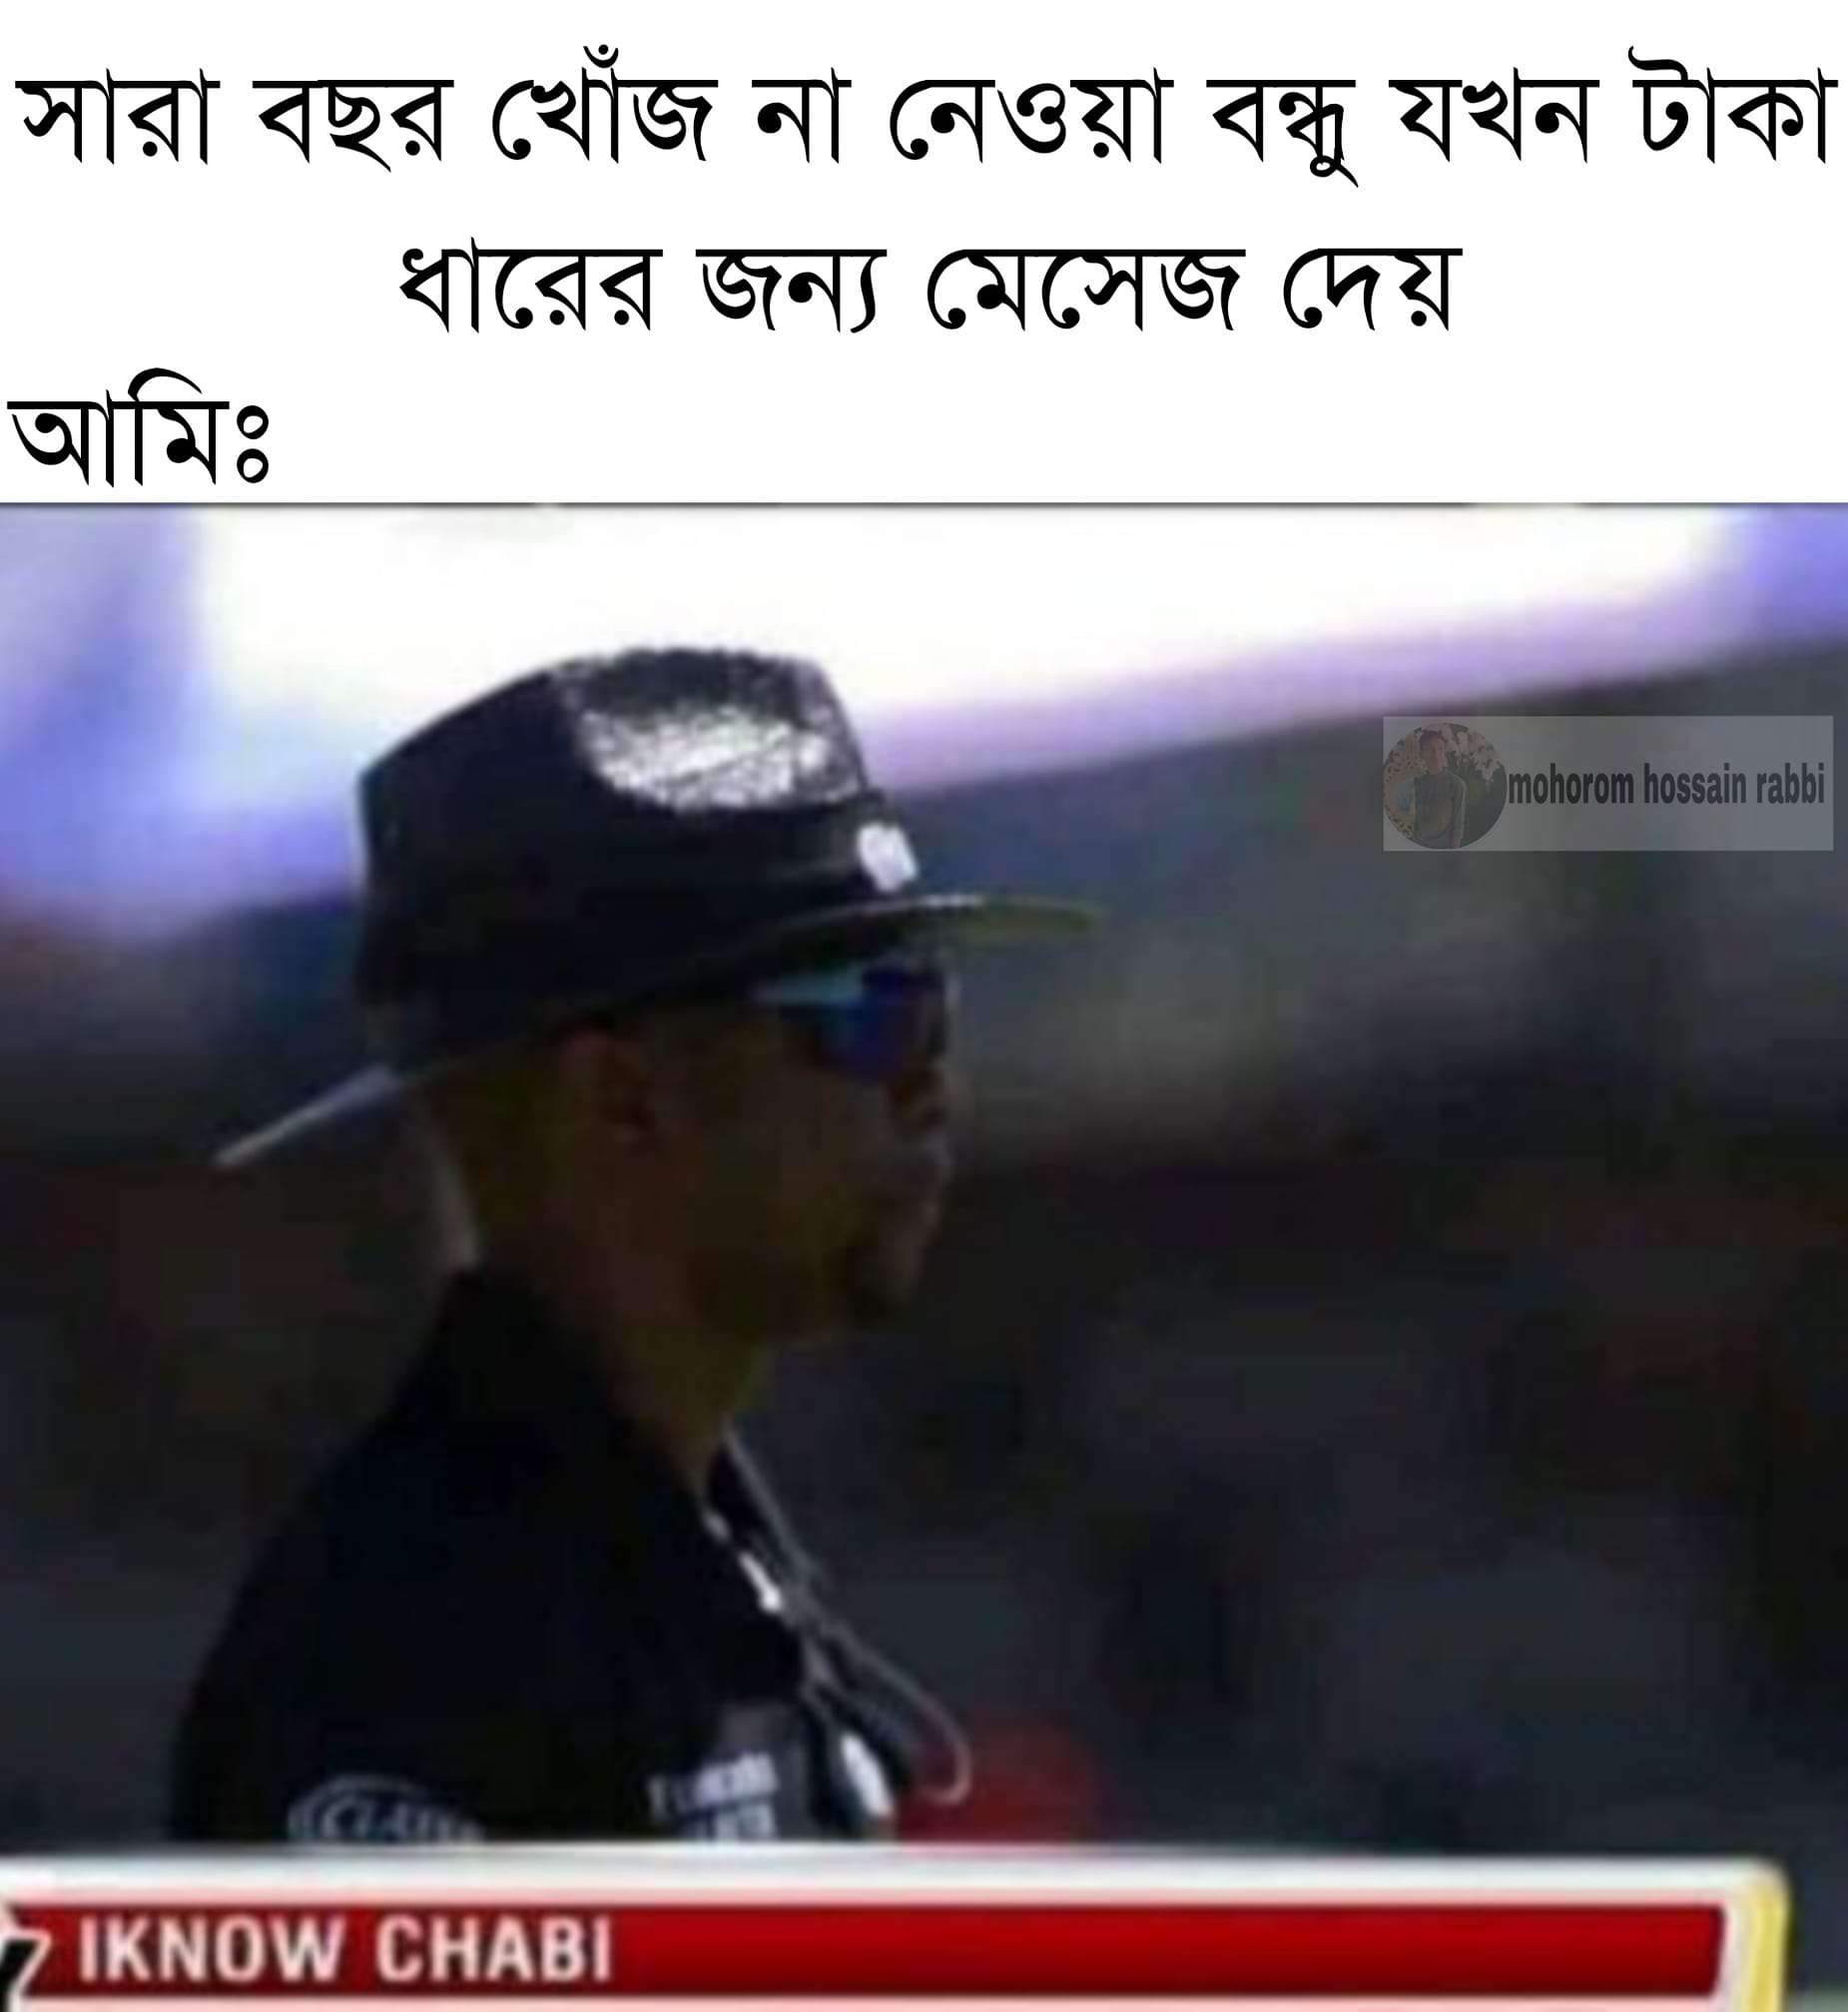
Caption: সারা বছর খোজ নেওয়া বন্ধু যখন টাকা ধারের জন্য মেসেজ দেয়    আমিঃ   IKNOW CHABI
Label: non-hate